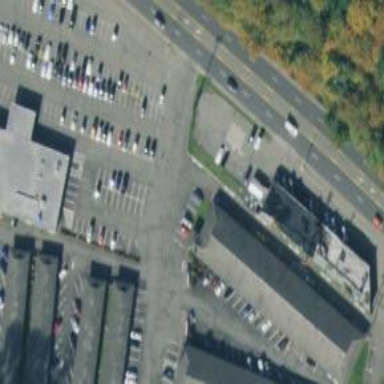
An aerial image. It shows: Retail area.